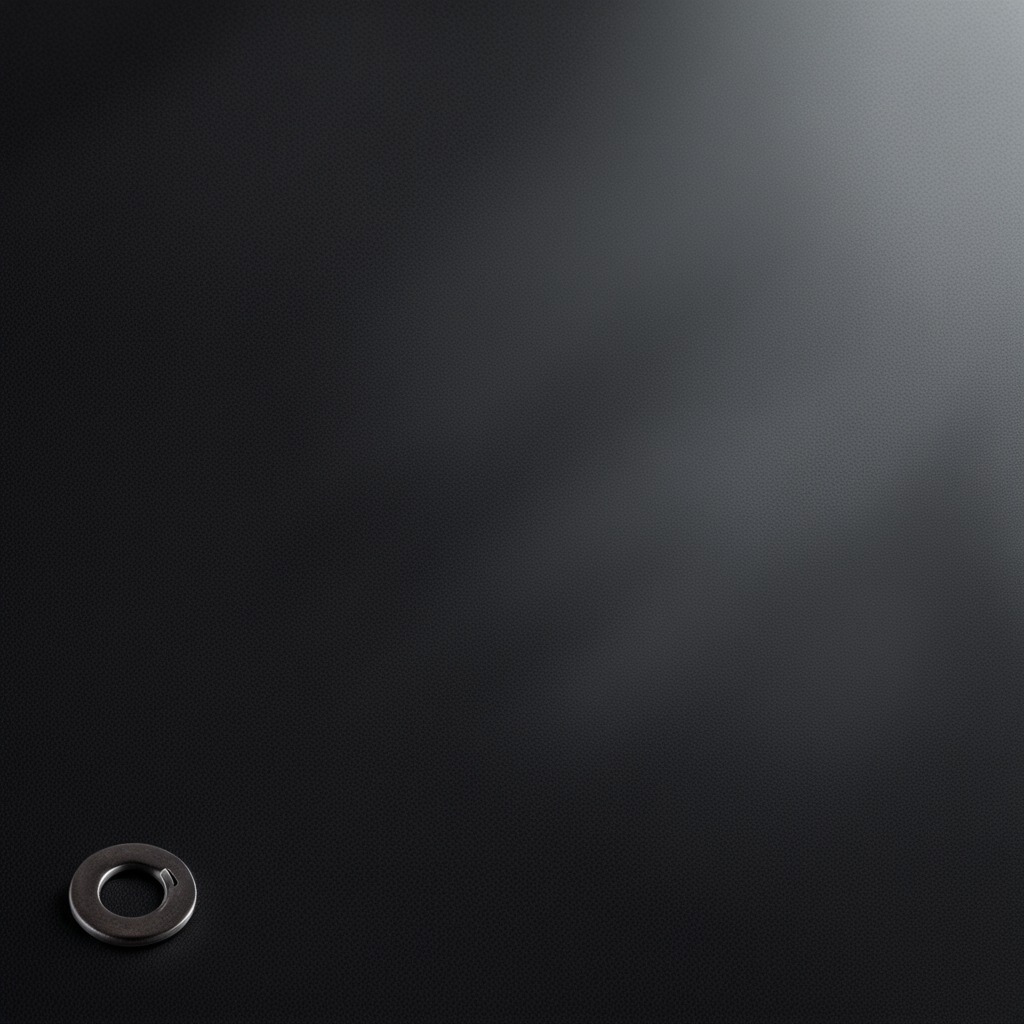
A flat metal washer lying on a clean granite tabletop covered with a black rubber mat inside a workshop under bright overhead lighting crisp shadows high clarity worn but beneath the mat